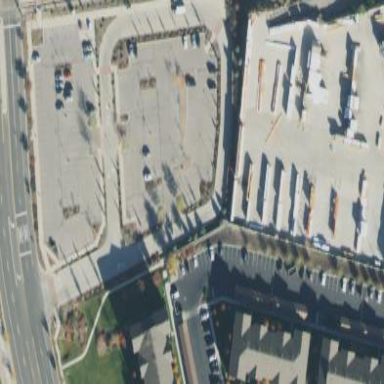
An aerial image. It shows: Parking area with surface parking facilities and park and ride service available.